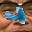
Label: 4